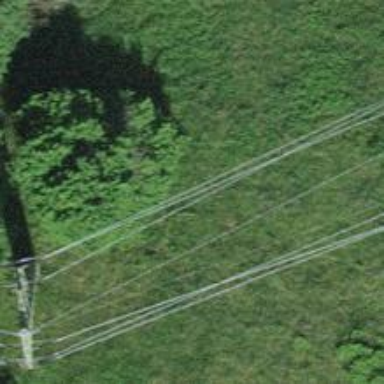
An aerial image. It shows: Power line in the image.